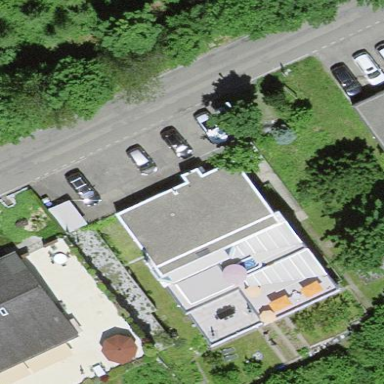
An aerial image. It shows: Simple and straightforward house.